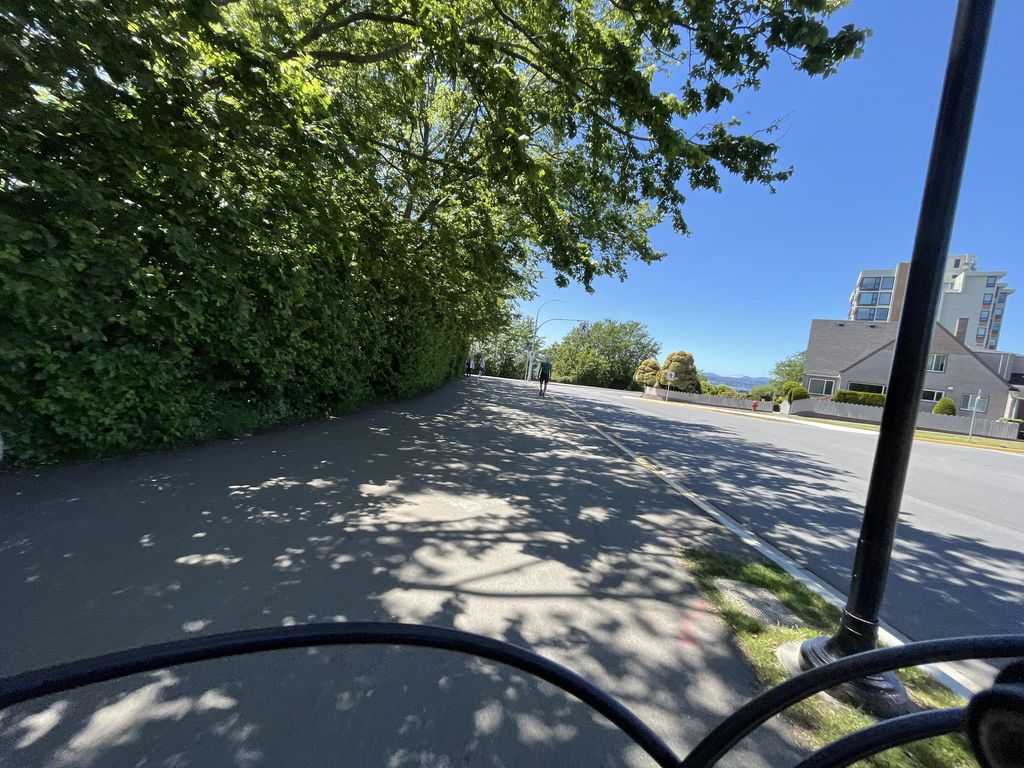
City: victoria